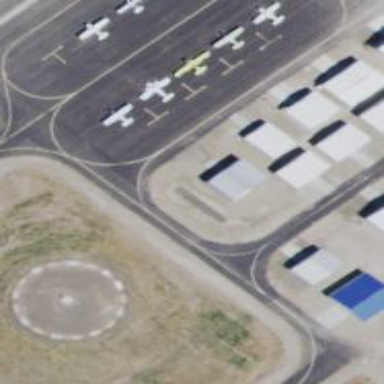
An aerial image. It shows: View of taxiway at the airport.